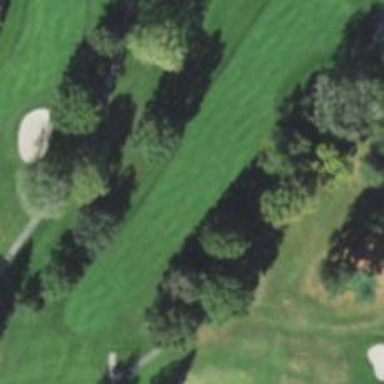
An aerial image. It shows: View of golf hole.